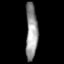
Tissue: prostate
Cell type: T cells
Senescence score: 0.7629
Nuclear area (px): 665
Mean DAPI intensity: 145.859